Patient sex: M
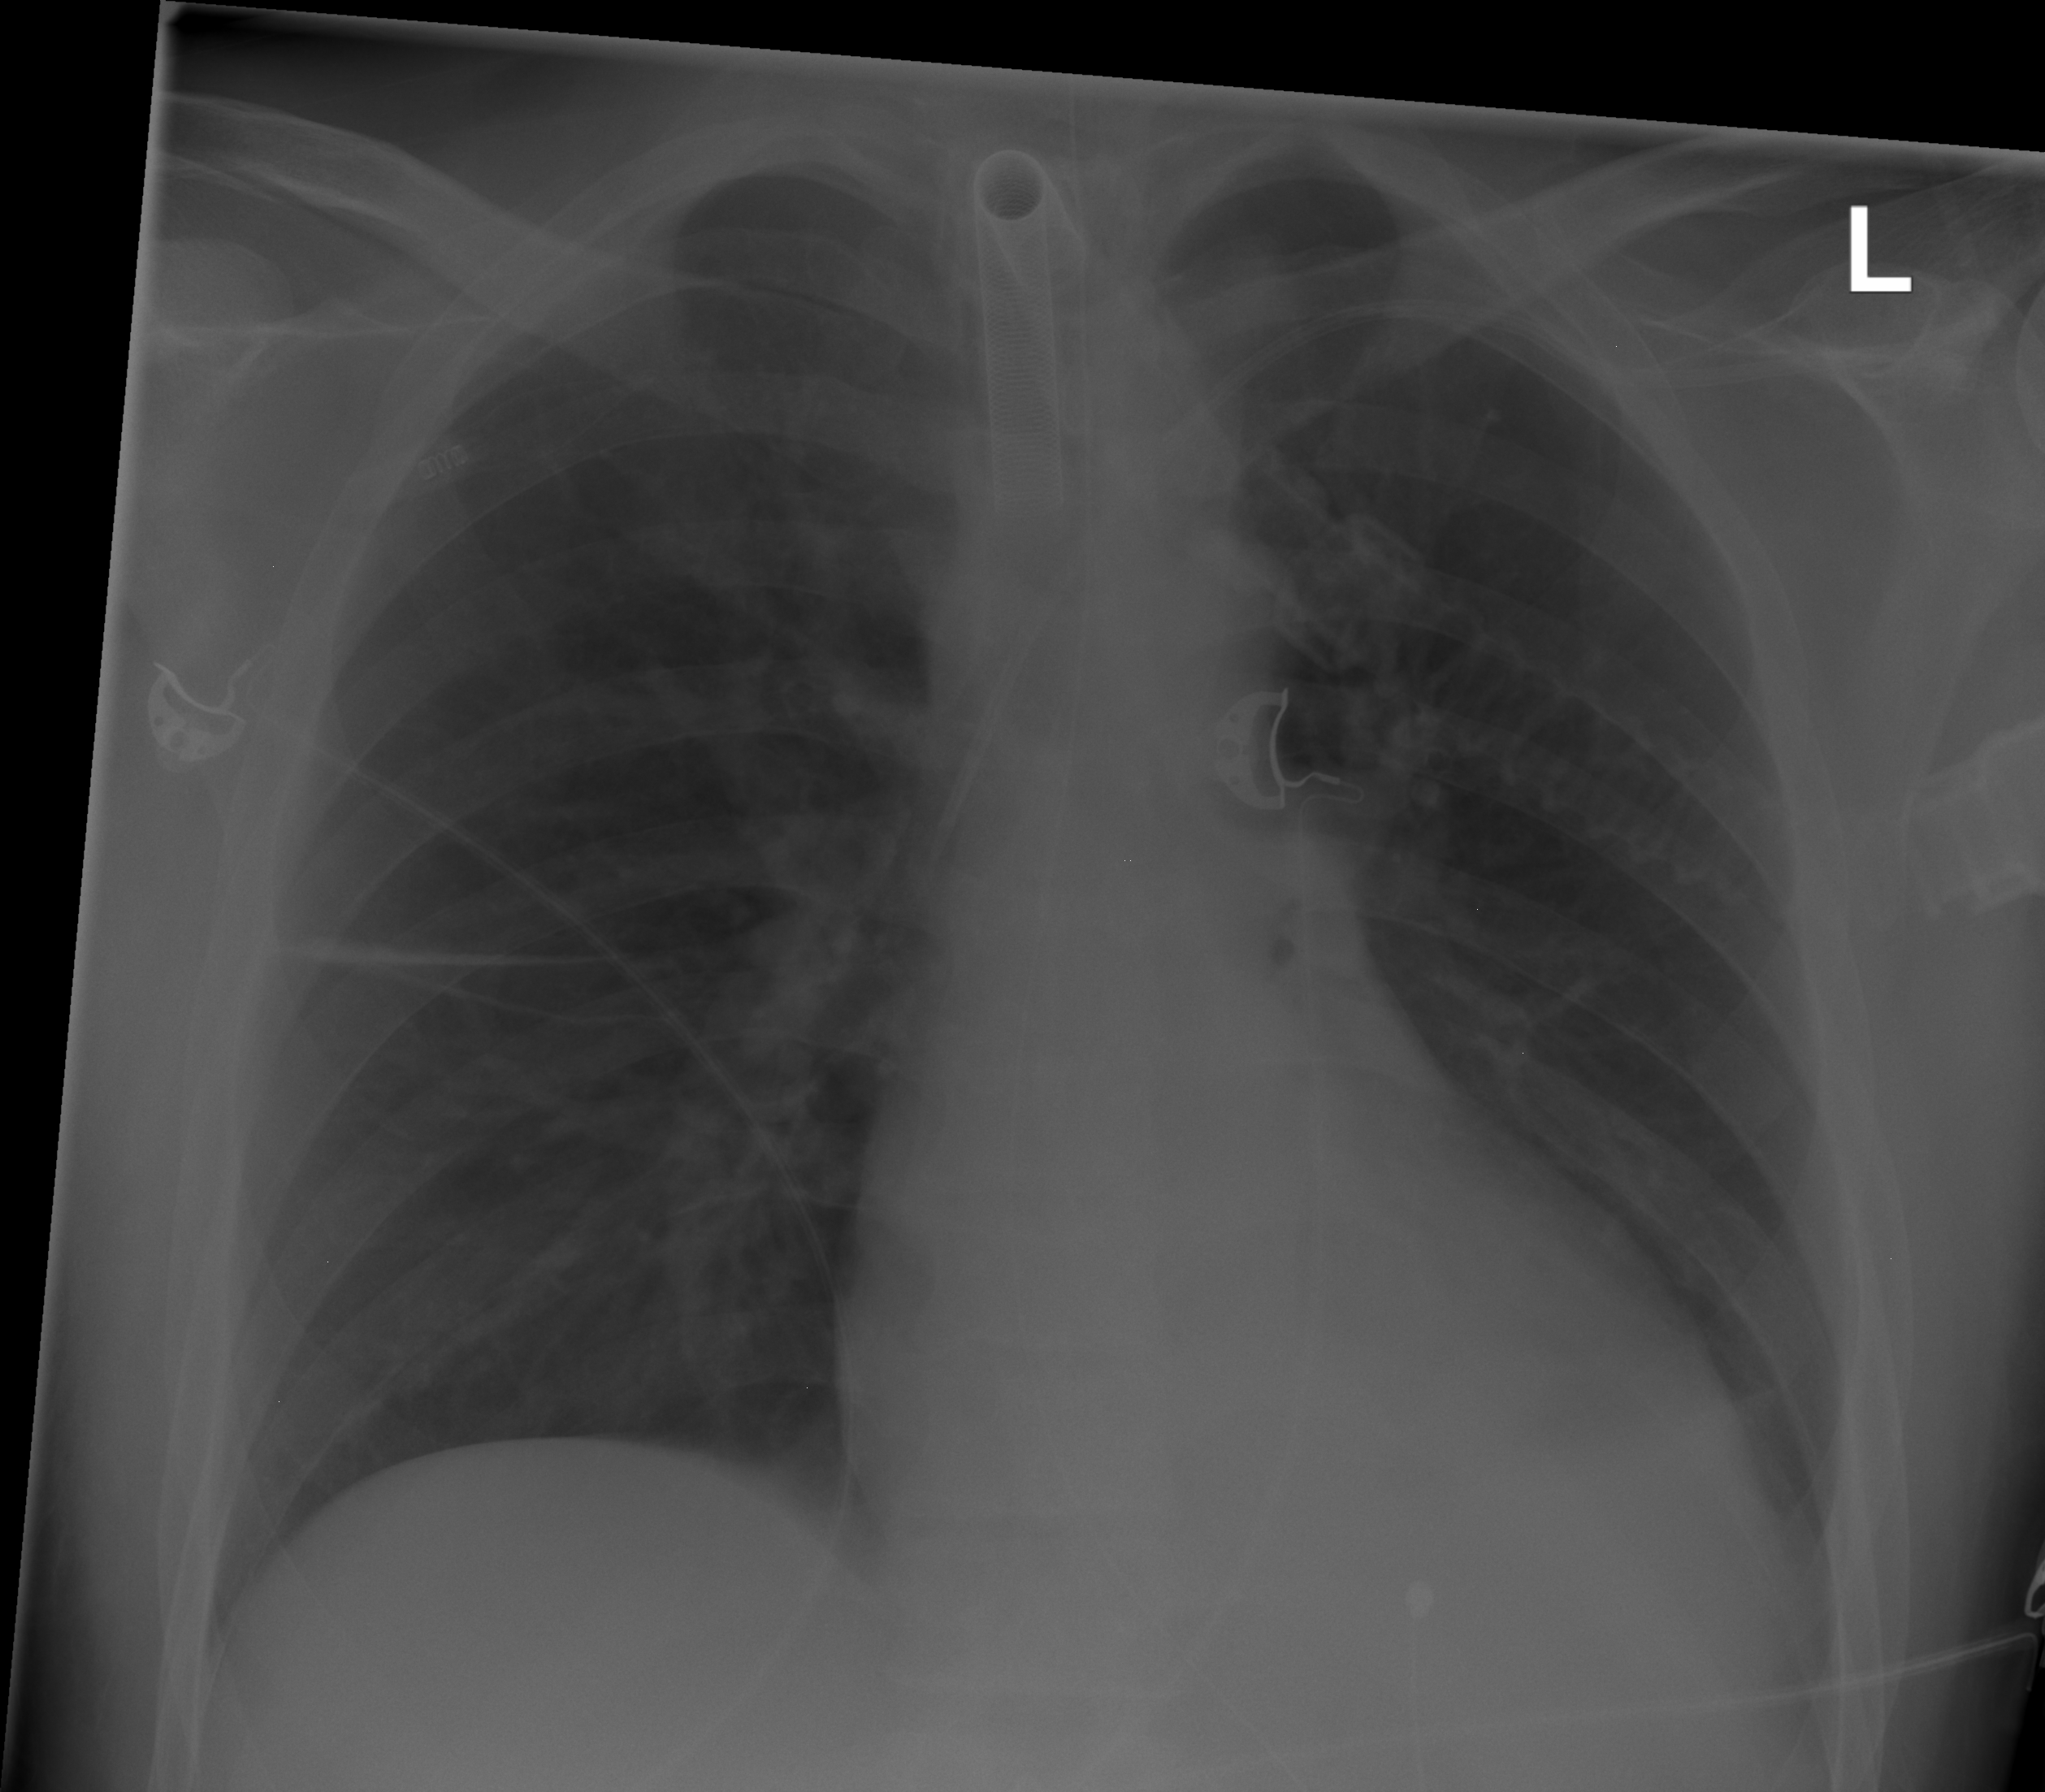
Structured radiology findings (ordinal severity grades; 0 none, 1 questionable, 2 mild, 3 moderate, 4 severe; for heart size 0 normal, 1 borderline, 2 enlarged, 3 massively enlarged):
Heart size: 0
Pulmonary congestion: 0
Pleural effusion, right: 0
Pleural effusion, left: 1
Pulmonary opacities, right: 0
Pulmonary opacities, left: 0
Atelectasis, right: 0
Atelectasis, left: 0